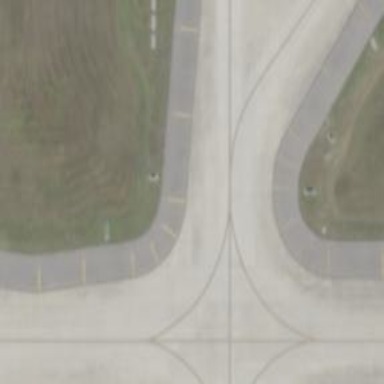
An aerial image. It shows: View of taxiway at the airport.